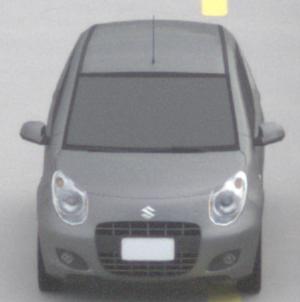
Make: Suzuki
Model: Alto 1.0
Detailed model: Alto (V)
Model produced from: 2011/02
Model produced until: 2011/03
Doors: 5
Color: gray
Road condition: dry road
Daytime: midday
Contrast: low contrast